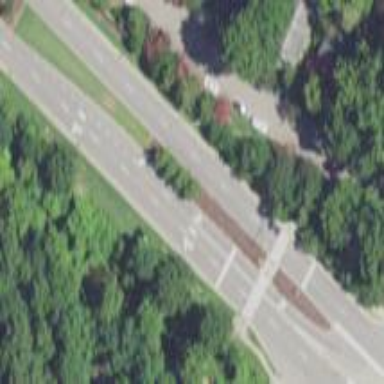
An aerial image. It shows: Asphalt area designated as trunk link.